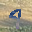
Label: 4